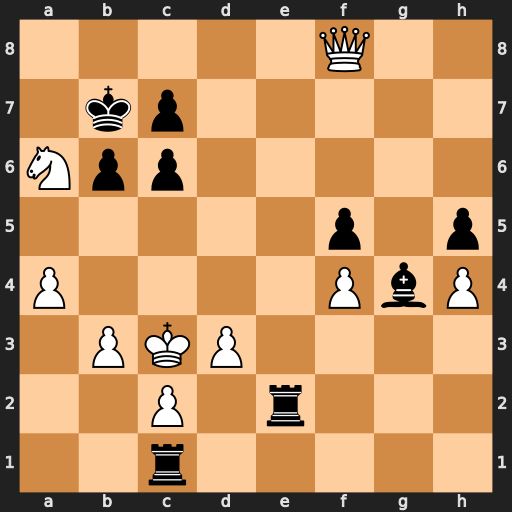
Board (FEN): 5Q2/1kp5/Npp5/5p1p/P4PbP/1PKP4/2P1r3/2r5
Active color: w
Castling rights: -
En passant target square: -
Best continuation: Qb8+ Kxa6 Qa8#